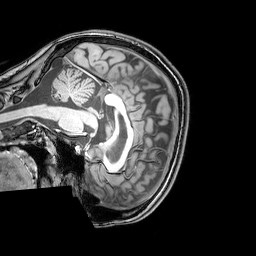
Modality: T1w
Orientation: sagittal
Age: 25
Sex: female
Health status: healthy
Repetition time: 0.081 s
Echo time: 0.037 s